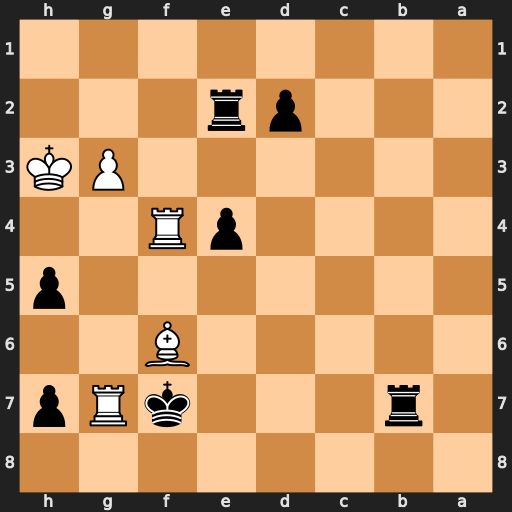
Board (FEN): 8/1r3kRp/5B2/7p/4pR2/6PK/3pr3/8
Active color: b
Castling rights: -
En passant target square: -
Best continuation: Ke6 Rxb7 d1=Q Rb6+ Kd7